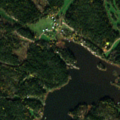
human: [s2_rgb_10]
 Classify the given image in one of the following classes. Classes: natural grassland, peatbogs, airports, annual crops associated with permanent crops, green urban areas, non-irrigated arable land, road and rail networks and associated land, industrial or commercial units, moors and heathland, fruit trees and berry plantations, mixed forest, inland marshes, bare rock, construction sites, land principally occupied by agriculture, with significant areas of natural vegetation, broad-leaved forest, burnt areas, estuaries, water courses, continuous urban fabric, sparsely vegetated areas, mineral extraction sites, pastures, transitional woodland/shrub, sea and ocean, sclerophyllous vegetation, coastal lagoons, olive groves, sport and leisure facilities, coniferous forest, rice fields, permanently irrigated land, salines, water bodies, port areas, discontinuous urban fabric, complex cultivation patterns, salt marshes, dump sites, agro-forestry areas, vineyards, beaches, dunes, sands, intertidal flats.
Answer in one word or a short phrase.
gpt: land principally occupied by agriculture, with significant areas of natural vegetation, coniferous forest, mixed forest, sea and ocean